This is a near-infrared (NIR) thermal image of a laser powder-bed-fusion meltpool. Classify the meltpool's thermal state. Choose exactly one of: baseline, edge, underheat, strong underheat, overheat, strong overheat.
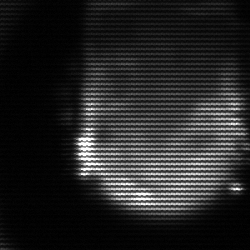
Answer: edge